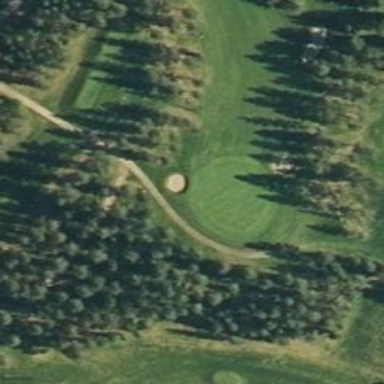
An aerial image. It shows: Pathway for golfing.